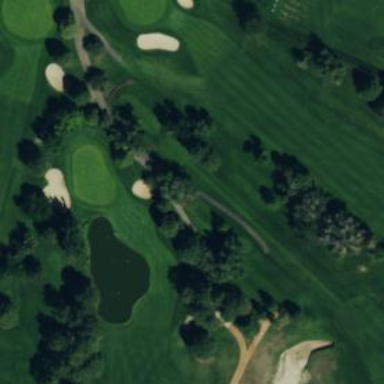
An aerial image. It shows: Track that is also known as Golf Cart path.